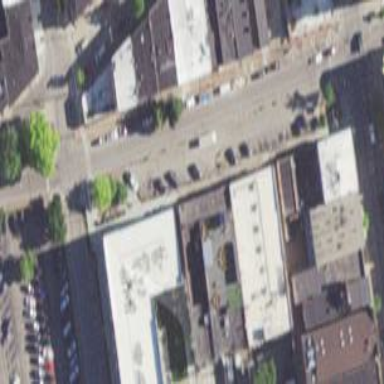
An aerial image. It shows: Building that is pub.